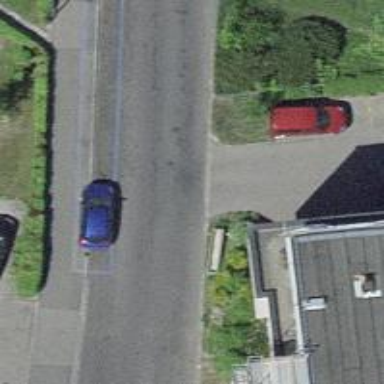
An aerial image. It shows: Residential road with separate asphalt sidewalk.